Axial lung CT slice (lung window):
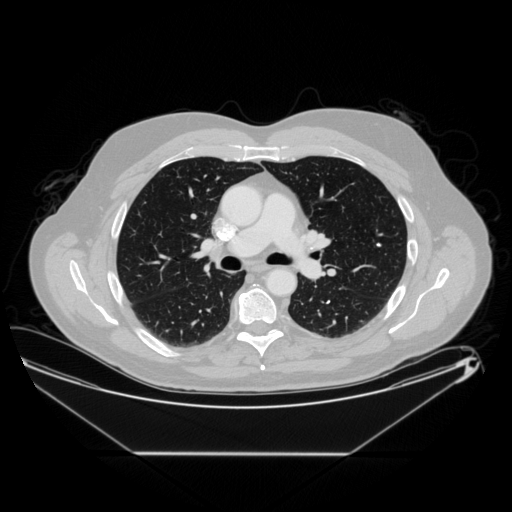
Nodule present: yes
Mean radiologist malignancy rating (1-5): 1